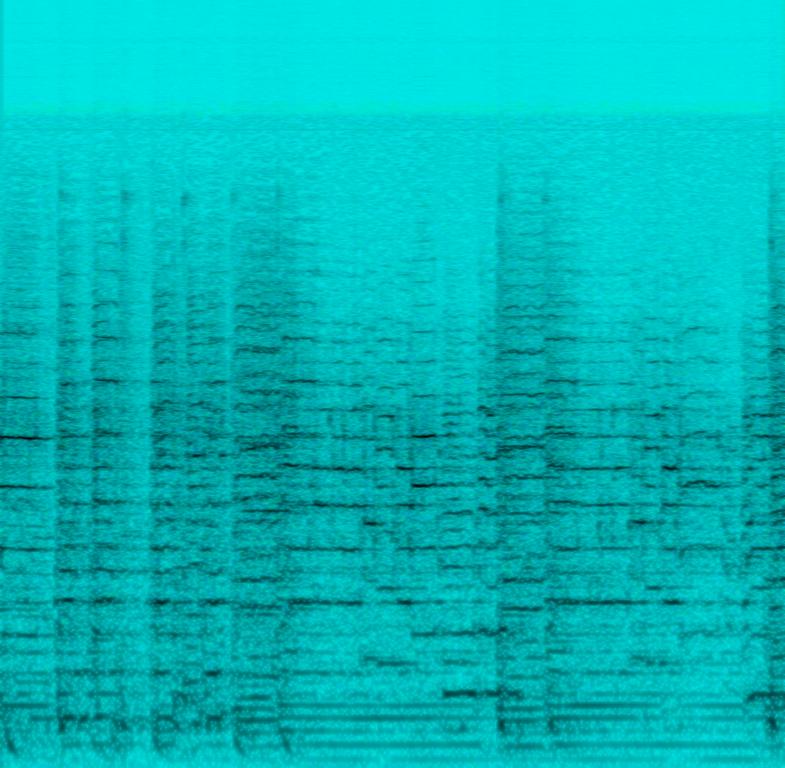
This music is a high energy Rock and Roll. The tempo is fast with a vivacious electric guitar melody, punchy drumming, animated trumpets, funky bass line, keyboard and acoustic guitar accompaniment . The music is high energy, vivacious, bright, groovy,enthusiastic and animated Rock and Roll instrumental.